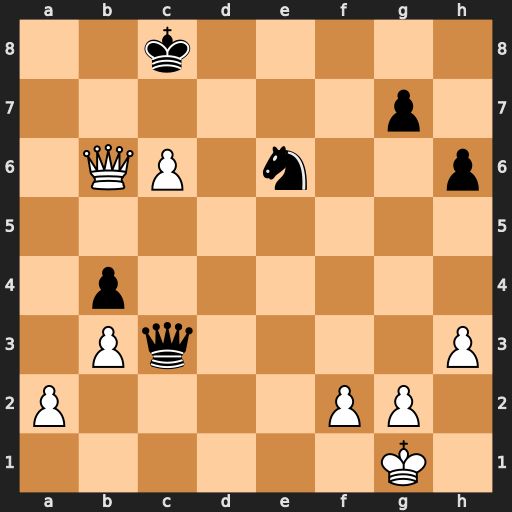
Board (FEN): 2k5/6p1/1QP1n2p/8/1p6/1Pq4P/P4PP1/6K1
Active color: w
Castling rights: -
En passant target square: -
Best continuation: Qb7+ Kd8 Qd7#